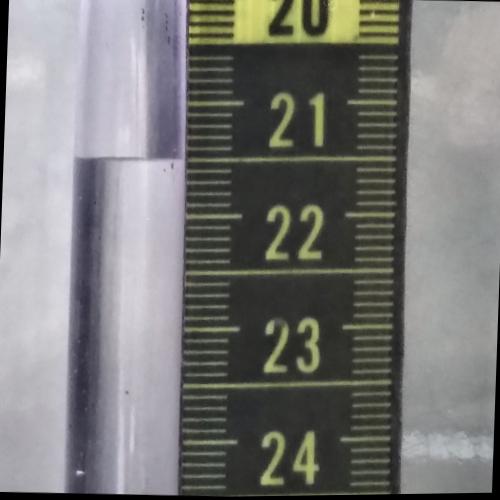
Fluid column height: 21.5 cm